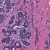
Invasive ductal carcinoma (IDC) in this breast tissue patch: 0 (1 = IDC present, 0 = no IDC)